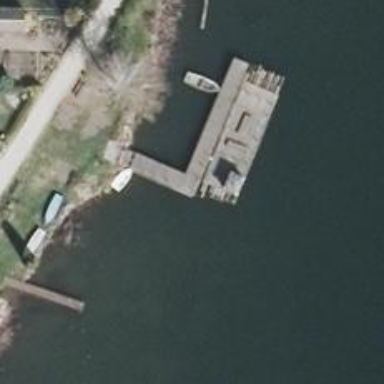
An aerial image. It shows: Man-made pier.